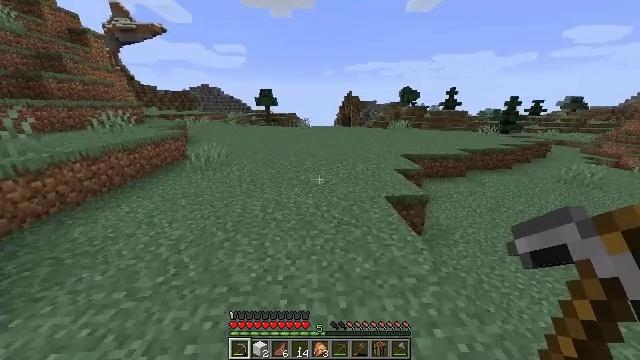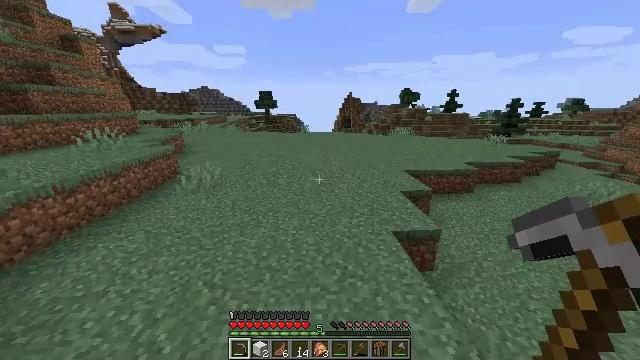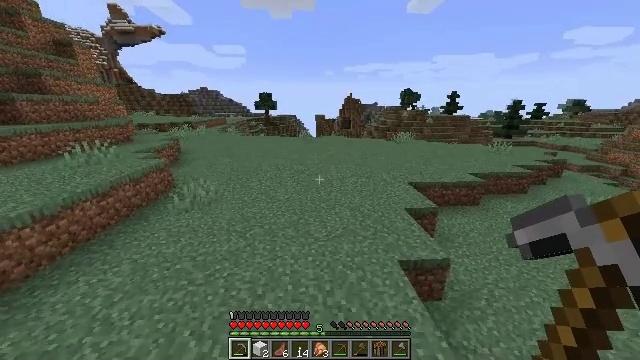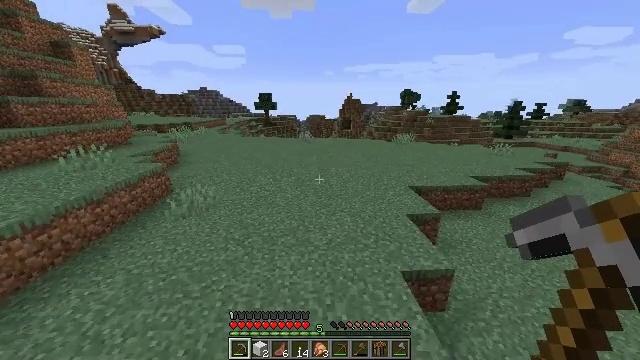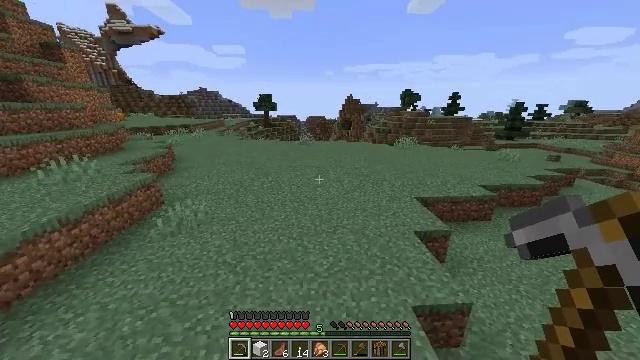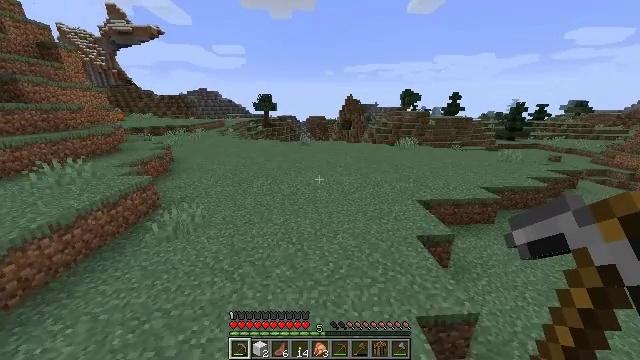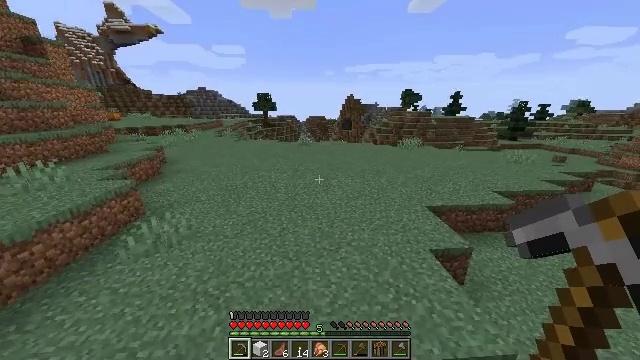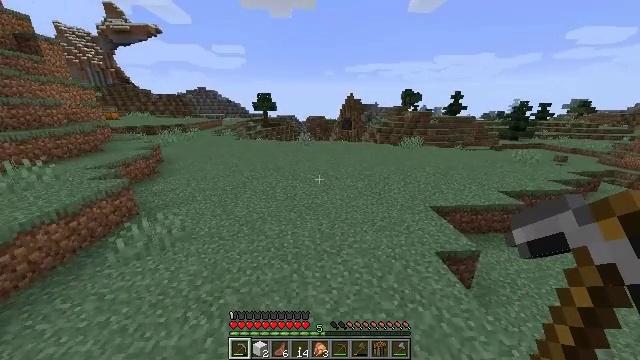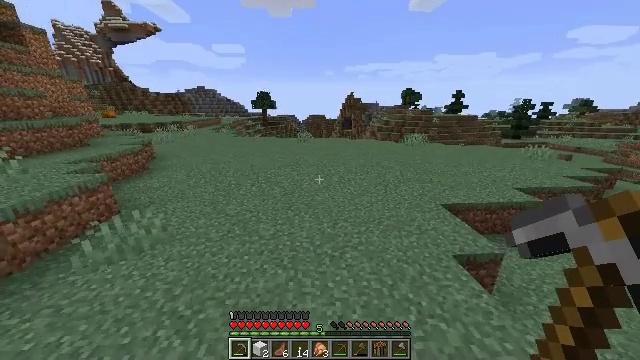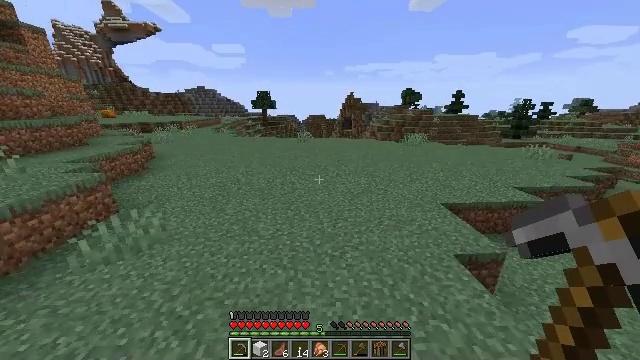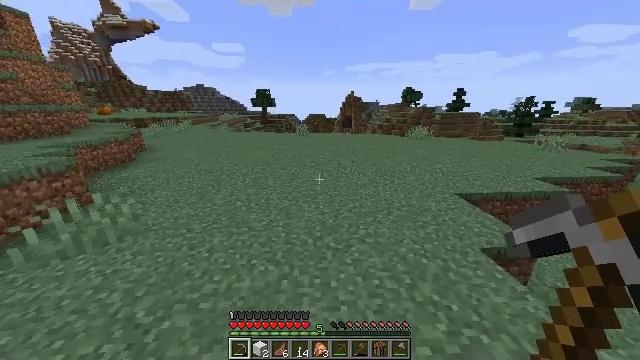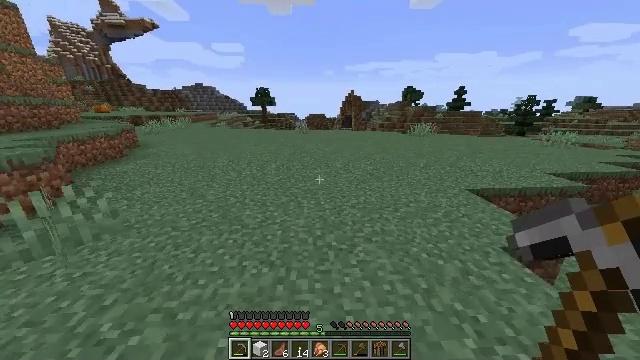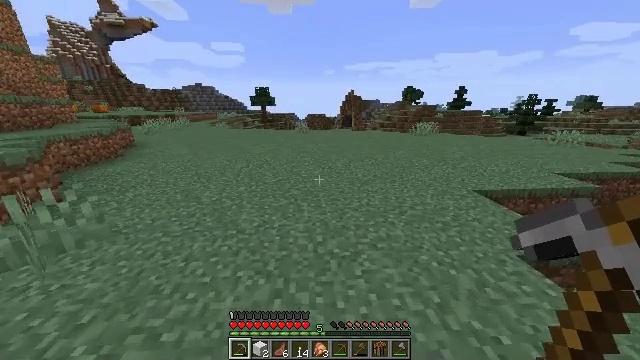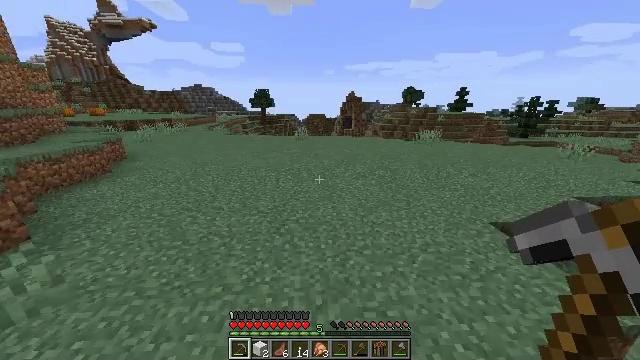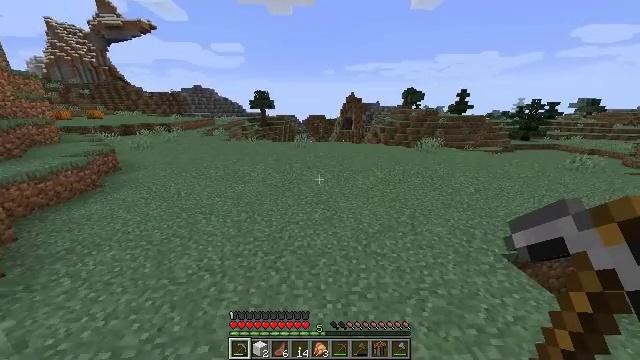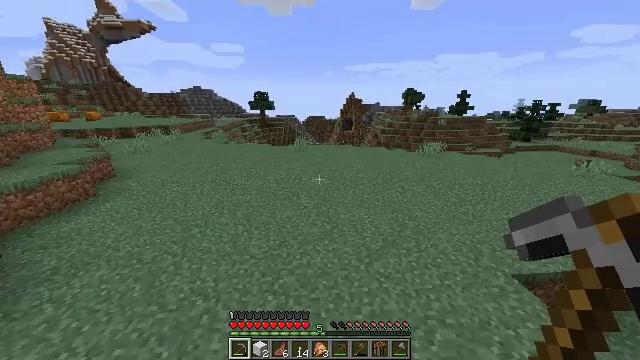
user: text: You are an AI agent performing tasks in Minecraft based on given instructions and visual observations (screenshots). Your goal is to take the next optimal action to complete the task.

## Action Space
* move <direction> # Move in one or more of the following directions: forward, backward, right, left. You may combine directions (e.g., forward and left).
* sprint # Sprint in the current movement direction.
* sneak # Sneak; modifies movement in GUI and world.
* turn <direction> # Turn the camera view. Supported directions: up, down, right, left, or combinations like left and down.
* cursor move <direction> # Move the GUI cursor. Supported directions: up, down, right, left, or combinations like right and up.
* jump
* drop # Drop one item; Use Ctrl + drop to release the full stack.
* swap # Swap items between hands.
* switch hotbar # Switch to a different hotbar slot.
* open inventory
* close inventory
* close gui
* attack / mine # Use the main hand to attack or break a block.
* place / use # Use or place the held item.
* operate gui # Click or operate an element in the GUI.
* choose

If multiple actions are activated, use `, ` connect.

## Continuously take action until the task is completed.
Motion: motion action
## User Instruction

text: Gather a pumpkin block.
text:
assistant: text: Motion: move forward, sprint, jump
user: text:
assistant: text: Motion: move forward, sprint, jump
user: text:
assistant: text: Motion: move forward, sprint
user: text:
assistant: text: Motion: move forward, sprint
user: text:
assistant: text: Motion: move forward, sprint
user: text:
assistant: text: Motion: move forward, sprint
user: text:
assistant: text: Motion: move forward, sprint
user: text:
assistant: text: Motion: move forward, sprint
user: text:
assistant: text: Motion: move forward, sprint, jump
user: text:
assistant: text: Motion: move forward, sprint, jump
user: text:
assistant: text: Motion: move forward, sprint, jump
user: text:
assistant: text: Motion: move forward, sprint, jump
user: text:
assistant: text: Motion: move forward, sprint, jump
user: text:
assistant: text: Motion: move forward, sprint, jump
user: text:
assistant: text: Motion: move forward, sprint, jump
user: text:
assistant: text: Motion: move forward, sprint, jump
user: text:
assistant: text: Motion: move forward, sprint
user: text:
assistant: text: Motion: move forward, sprint
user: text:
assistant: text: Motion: move forward, sprint
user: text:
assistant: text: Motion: move forward, sprint
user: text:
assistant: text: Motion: move forward, sprint
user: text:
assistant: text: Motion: move forward, sprint, jump
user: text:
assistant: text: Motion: move forward, sprint, jump
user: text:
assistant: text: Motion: move forward, sprint, jump
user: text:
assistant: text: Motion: move forward, sprint, jump
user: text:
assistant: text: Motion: move forward, sprint, jump
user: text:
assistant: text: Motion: move forward, sprint, jump
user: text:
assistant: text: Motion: move forward, sprint, jump
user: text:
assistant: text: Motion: move forward, sprint, turn left
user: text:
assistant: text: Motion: move forward, sprint, turn left